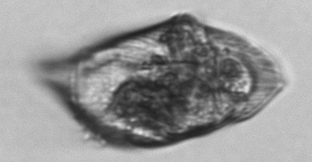
Label: Gyrodinium